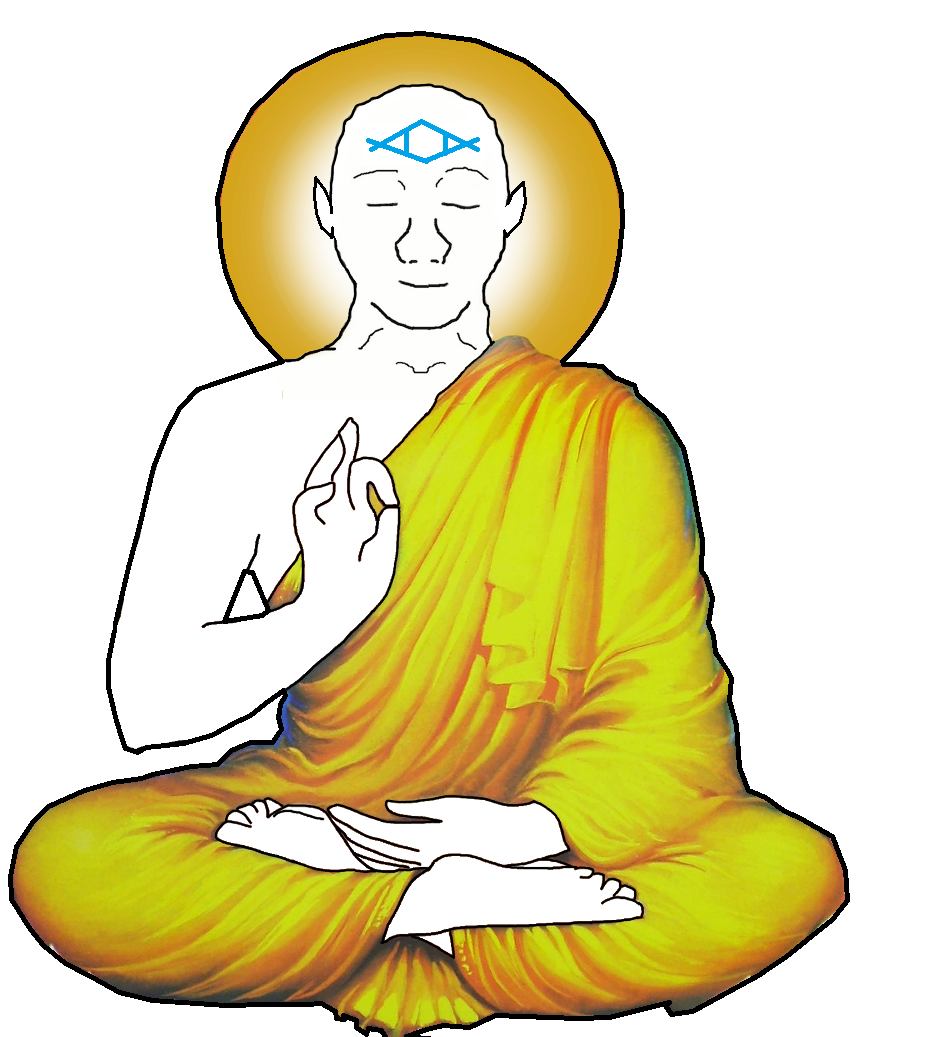
Label: 5_Front_Wojak